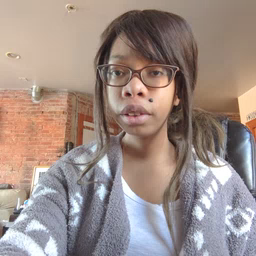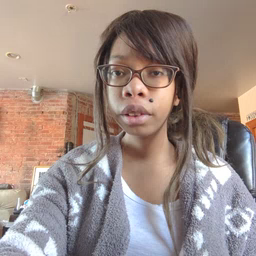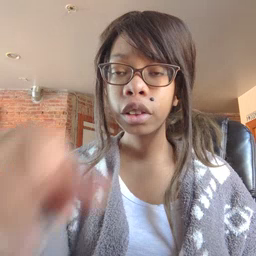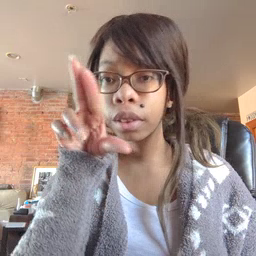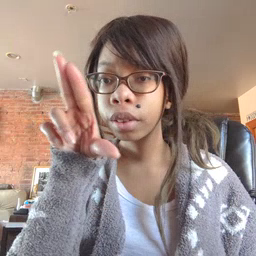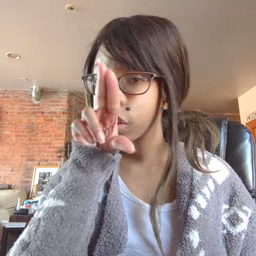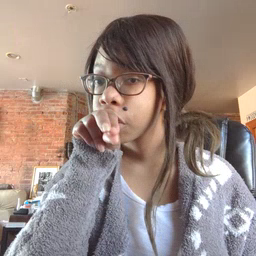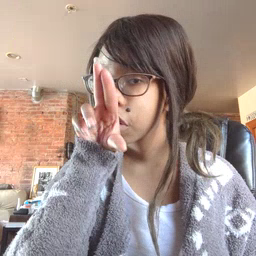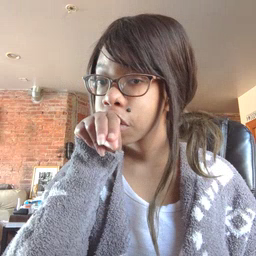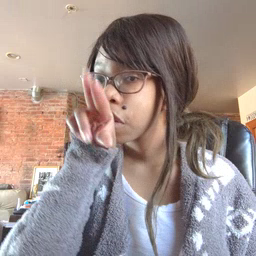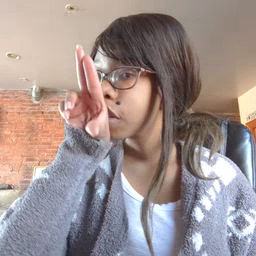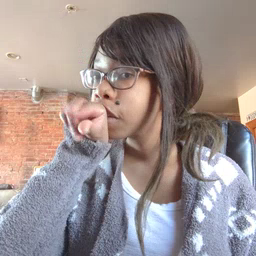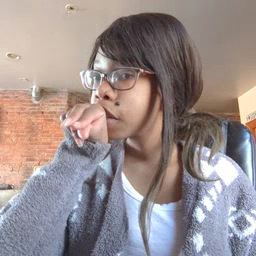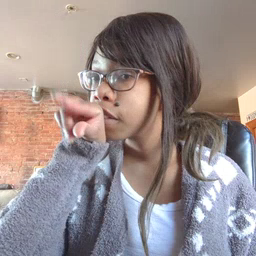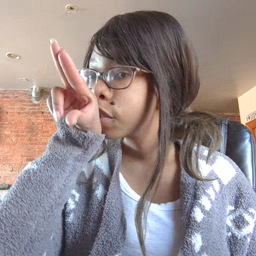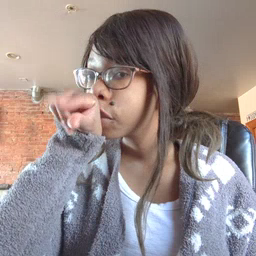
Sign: duck